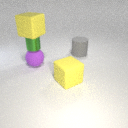
large yellow rubber cube to the right of large purple rubber sphere